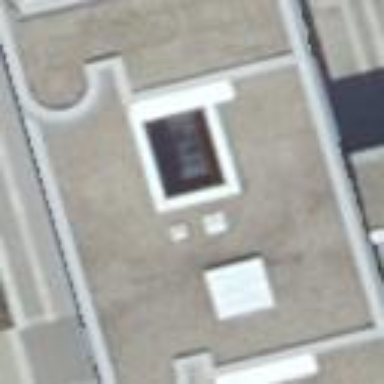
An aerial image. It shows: Building part with flat roof.